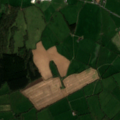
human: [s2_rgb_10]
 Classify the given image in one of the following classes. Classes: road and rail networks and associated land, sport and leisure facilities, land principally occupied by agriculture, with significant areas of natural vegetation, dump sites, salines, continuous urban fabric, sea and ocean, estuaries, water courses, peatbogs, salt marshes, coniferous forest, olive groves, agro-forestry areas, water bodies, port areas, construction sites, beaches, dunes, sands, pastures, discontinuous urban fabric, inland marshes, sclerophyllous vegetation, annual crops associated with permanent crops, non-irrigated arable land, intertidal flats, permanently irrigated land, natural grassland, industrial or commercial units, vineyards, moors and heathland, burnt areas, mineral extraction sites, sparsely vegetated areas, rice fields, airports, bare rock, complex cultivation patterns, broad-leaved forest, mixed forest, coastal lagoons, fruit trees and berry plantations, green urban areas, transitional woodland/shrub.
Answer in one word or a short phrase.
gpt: non-irrigated arable land, pastures, coniferous forest